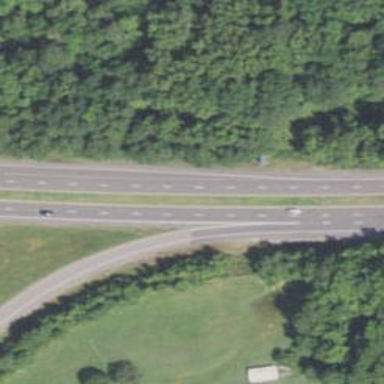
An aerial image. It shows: Asphalt motorway link.